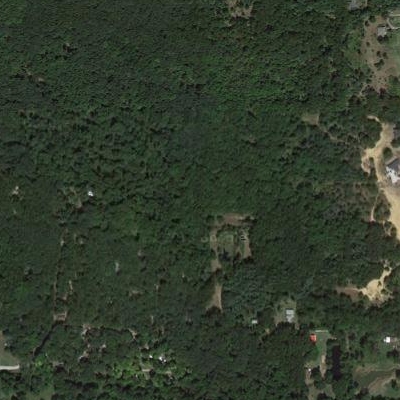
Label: eForest